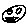
Label: smiley face